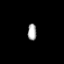
Tissue: prostate
Cell type: T cells
Senescence score: 0.345
Nuclear area (px): 145
Mean DAPI intensity: 167